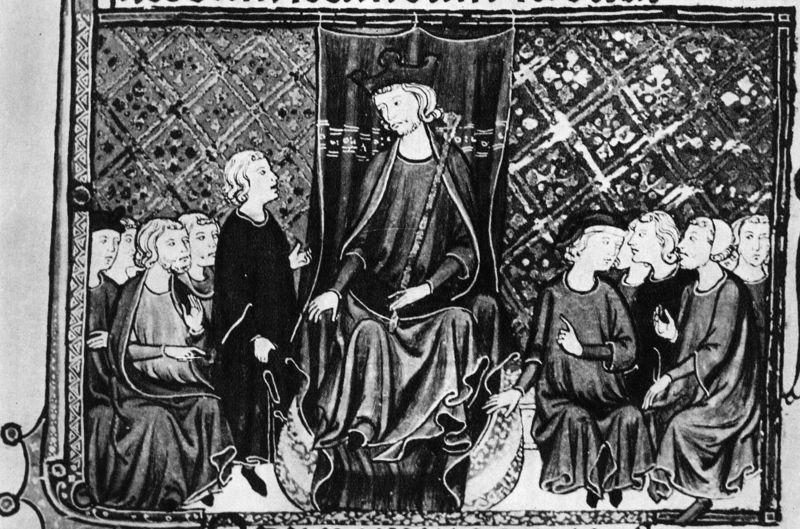
Titel: Usatges i Constitucions
Institution: Paris, Bibliothèque Nationale
Schlagwörter: gott, mann, umhang, weiß, menschen, sitzen, männer, reden, schwarz, tuch, gespräch, muster, ornament, teppich, versammlung, bart, vorhang, gewand, gold, lange haare, mantel, personen, krone, kaiser, könig, thron, sprechen, detail, zeigen, buch, seite, herrscher, buchseite, jesus, mittelalter, bittsteller, baldachin, gewebe, bitte, lehen, bitten, zepter, szepter, beraten, beratung, ratschlag, buchmalerei, manuskript, fragen, anfrage, untertanen, untertan, untergebene, illumination, flstern, gefolgsmann, manuskriptseite, unteratanen, fürsprechen